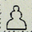
Piece: wP